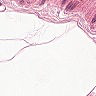
Metastatic tissue present: no